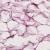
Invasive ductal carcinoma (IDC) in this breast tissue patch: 0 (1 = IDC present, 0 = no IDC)